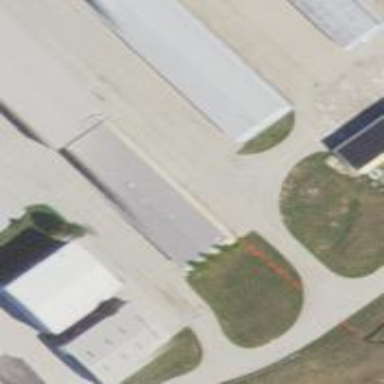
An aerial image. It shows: Building that is hangar at the airport.